Interaction volume radius: 5 \u00c5
Interaction volume height: 50 \u00c5
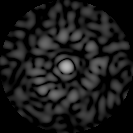
Disorder parameter: 0.8133